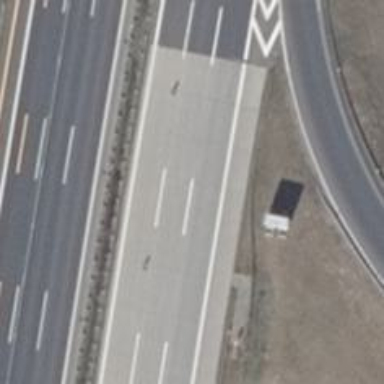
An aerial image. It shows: Concrete motorway.